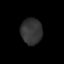
Tissue: prostate
Cell type: Epithelial cells
Senescence score: 0.3497
Nuclear area (px): 545
Mean DAPI intensity: 51.165